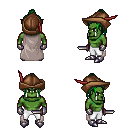
a pixel art fantasy rpg character, male body template, orc, green skin, gray cape, white pants, green long topknot hairstyle, leather cap, metal gloves, metal boots, dagger, four views (front, back, left, right), 2x2 character sprite sheet, small pixel art, hard edges, no anti-aliasing